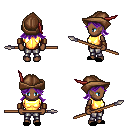
a pixel art fantasy rpg character, female body template, human, dark skin, gold chest armor, metal pants, purple loose hair, leather cap, leather bracers, black slippers, spear, four views (front, back, left, right), 2x2 character sprite sheet, small pixel art, hard edges, no anti-aliasing